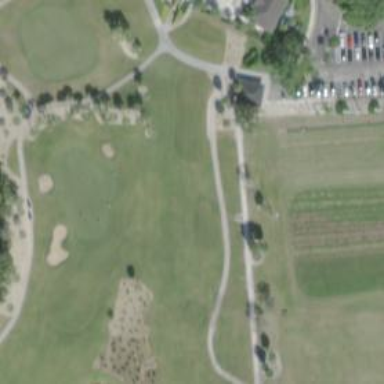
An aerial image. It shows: Golf cartpath that is also road path.